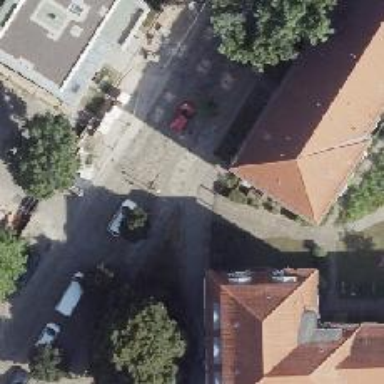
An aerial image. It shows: Footway.